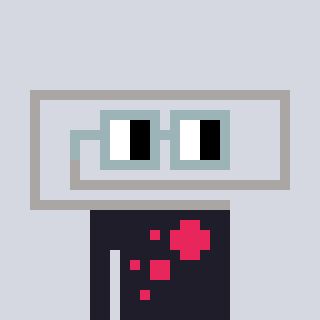
a pixel art character with square dark gray glasses, a paperclip-shaped head and a grayscale-colored body on a cool background